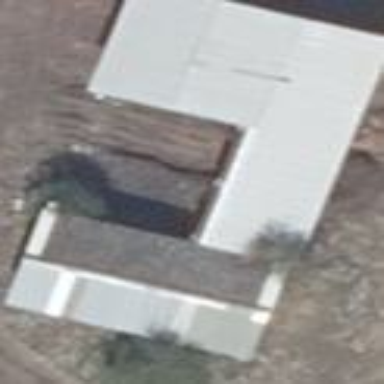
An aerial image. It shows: Rural barn.